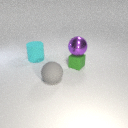
large cyan rubber cylinder behind small green rubber cube